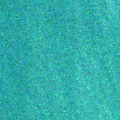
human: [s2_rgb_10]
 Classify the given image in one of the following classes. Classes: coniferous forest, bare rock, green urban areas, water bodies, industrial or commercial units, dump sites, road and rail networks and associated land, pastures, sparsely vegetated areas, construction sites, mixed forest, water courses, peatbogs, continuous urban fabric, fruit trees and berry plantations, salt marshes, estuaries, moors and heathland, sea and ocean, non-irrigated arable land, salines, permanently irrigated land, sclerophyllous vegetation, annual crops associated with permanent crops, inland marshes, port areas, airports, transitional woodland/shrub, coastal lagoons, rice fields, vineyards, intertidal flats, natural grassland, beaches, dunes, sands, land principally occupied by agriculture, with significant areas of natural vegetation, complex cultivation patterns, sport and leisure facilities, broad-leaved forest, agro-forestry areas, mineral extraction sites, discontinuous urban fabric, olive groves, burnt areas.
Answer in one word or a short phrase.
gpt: sea and ocean